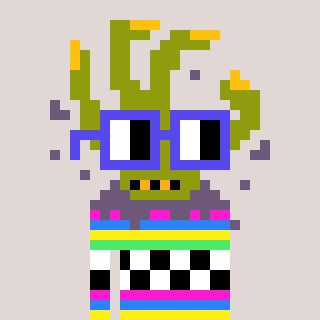
a pixel art character with square blue glasses, a zombie-hand-shaped head and a computerblue-colored body on a warm background